Aerial crown-view tile of a tropical tree (Barro Colorado Island, Panama), acquired 20250414:
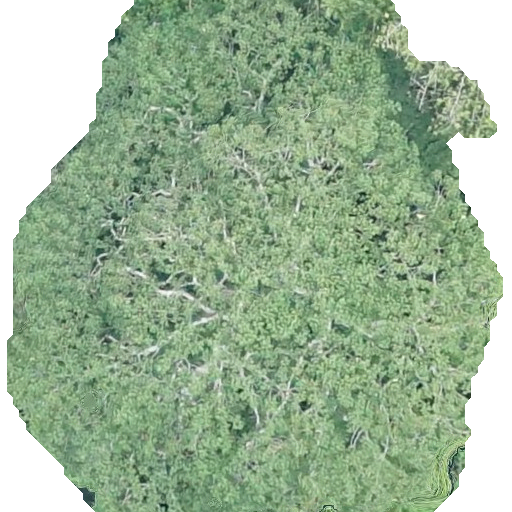
Species: Sterculia apetala
GBIF accepted scientific name: Sterculia apetala
Crown area: 345.499 m²